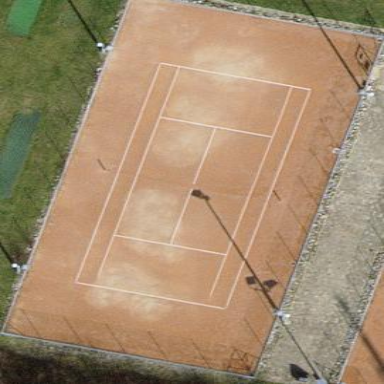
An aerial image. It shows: Tennis pitch with clay surface for leisure sports.